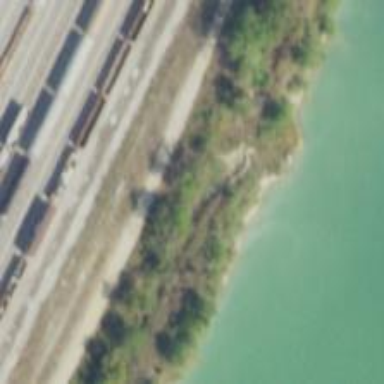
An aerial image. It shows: Abandoned railway spur.